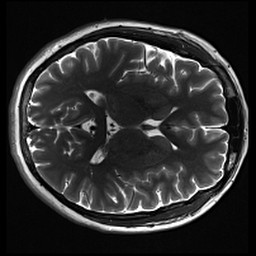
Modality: inplaneT2
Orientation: axial